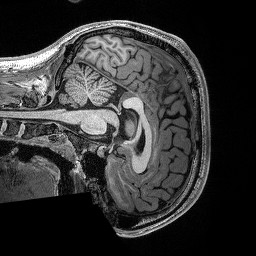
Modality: T1w
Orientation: sagittal
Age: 19
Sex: male
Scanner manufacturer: siemens
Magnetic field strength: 3 T
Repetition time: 2.53 s
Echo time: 0.0033 s